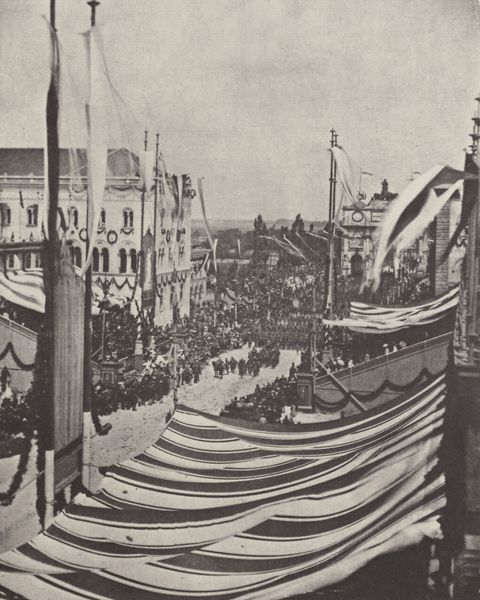
Titel: München, Ludwigstraße - "Siegeseinzug" der bayerischen Truppen am 16. Juli 1871
Künstler: Joseph Albert
Standort: München
Institution: Stadtmuseum, Graphische Sammlung
Schlagwörter: baum, himmel, kampf, mann, meer, weiß, wolken, bäume, landschaft, menschen, see, stadt, fenster, frankreich, grau, männer, schwarz, strasse, dach, gebäude, haus, tuch, fest, leute, masse, menge, versammlung, feier, band, mensch, ferne, horizont, häuser, wind, kirche, stoff, tücher, personen, handel, reiter, schiff, segel, ansicht, bogen, fahnen, fassade, fassaden, italien, perspektive, venedig, tribüne, fahne, flagge, mast, dächer, markt, platz, masten, fahnenmast, krieg, soldaten, dekoration, gestreift, streifen, tor, foto, fotografie, photographie, bögen, eckhaus, überdachung, münchen, palast, palazzo, schwarz weiß, militär, plakat, jalousie, kranz, kunst, menschenmenge, rathaus, armee, marsch, wimpel, arkaden, tribühne, girlanden, photo, ausstellung, sims, gesims, fluchtpunkt, messe, landscahft, baldachin, marktplatz, prozession, umzug, etagen, kränze, flaggen, parade, bänder, fotographie, stockwerke, spektakel, feierlichkeit, marschieren, zelt, zelte, siegestor, triumphbogen, markise, fensterbögen, universität, standarten, uni, fanne, nationalsozialismus, gra, ludwigstraße, basar, sonnensegel, massen, menschenmassen, einmarsch, einzug, markiesen, aufmarsch, tribühnen, historien, stoffbahnen, geschwister scholl platz, leopoldstraße, lmu, ludwigsstrasse, tag der deutschen kunst, ungzug, haud, markiese, aufmarch, schwsarz, hauptstraße, 1850, fe, strape, basat, markisefotografie